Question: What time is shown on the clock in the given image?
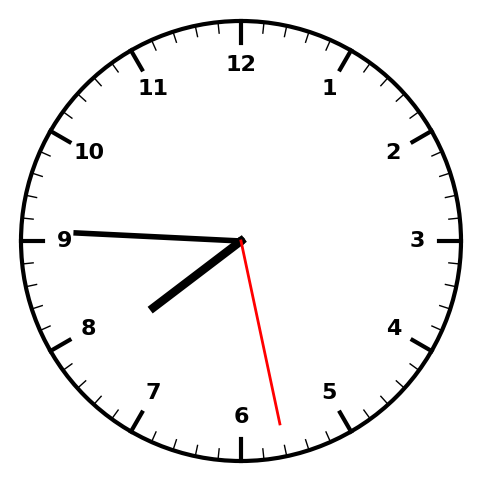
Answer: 07:45:28